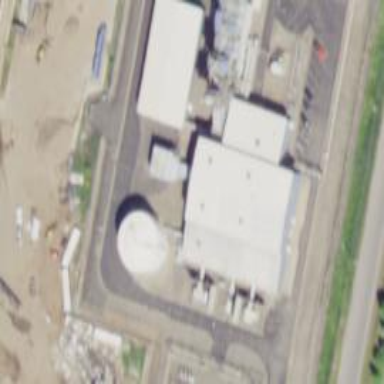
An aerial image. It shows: Storage tank that is man-made.